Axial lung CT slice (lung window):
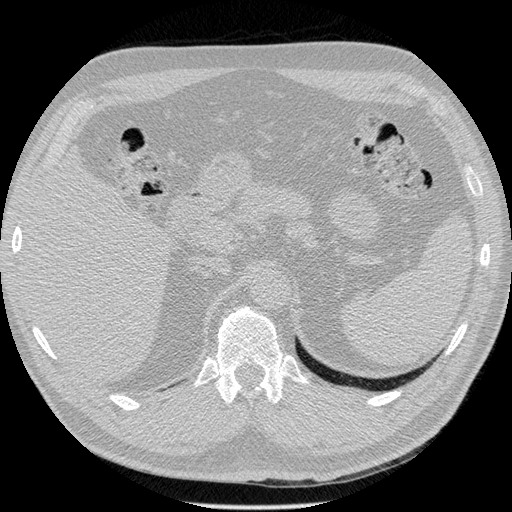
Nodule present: no